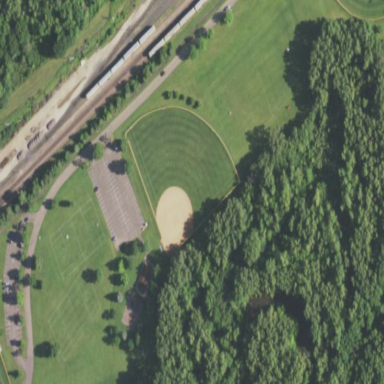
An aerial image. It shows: Softball pitch for leisure and sport activities.